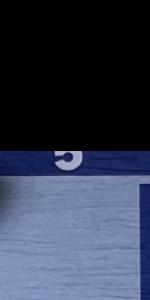
Label: Empty